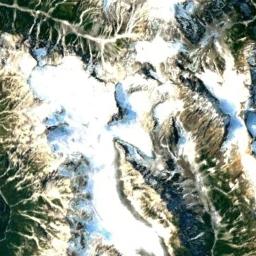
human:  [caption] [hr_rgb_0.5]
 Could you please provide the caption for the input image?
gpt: The snowberg is partly covered with snow and ice and partly covered with vegetation .

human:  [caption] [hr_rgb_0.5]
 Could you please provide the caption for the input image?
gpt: There is a lot of snow on the snowberg .

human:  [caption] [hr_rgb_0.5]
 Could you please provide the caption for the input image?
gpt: White, Brown, And green transitions from the peaks to the bottom of the peaks in the Snow Mountain Range .

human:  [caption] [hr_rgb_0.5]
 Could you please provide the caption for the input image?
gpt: The snow berg is consist of green plants,Bare land and white snow .

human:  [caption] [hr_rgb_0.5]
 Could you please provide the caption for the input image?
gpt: There are much snow and some green land on the snowberg .